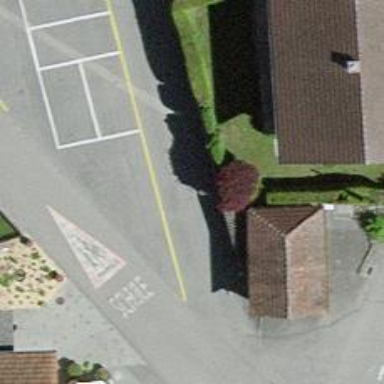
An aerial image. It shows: Post box is visible.